Question: I need to generate low resolution black and white images of texts in ImageMagick. These images will be plotted in a small LED matrix. The text need to have 7 pixels of height.
For now, I'm using:
'''
convert -negate -threshold 15% -font Courier -size 80x11 caption:'hello' out.bmp
'''
Output image:

Even with the height being more than I need, due to low resolution and anti-aliasing correction, the letters are not pretty and symmetric. Has anyone did this and can help me out?
Version: ImageMagick 6.8.9-9 Q16 x86_64
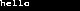
Answer: The solution I found was to use an TrueType font. Just got a free font from the internet and used it in the size it was built for.
P.S.: Switched for OpenCV as well. My Python app generates images dynamically. The cost for invoking ImageMagick several times(could get close to hundred) per minute is too high.
Posting a snippet, hope it helps.
'''
import cv2 as cv
from PIL import ImageFont, ImageDraw, Image
# Creates a black image with 80x10 size
img = Image.new('RGBA', (80, 10), (0,0,0,0))
draw = ImageDraw.Draw(img)
# Load TrueType font of height size 8
font = ImageFont.truetype("font.ttf", 8)
# Draw text using the loaded font
draw.text((0, 0), "Hello World!", font=font)
img.save("out.bmp")
'''
Output Image: